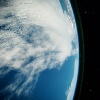
Label: cloud